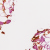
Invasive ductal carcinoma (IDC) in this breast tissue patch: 0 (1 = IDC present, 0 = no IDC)